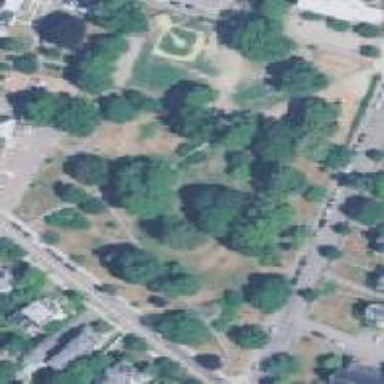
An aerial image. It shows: Park.